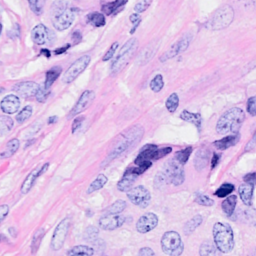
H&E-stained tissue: Breast